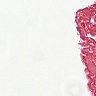
Metastatic tissue present: no